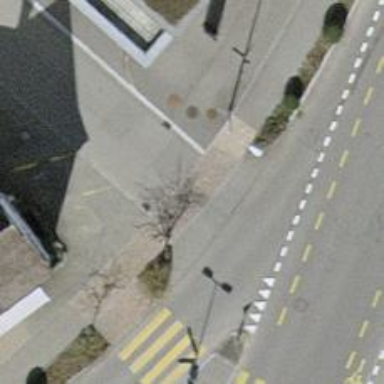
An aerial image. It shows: Unmarked crossing on the road.